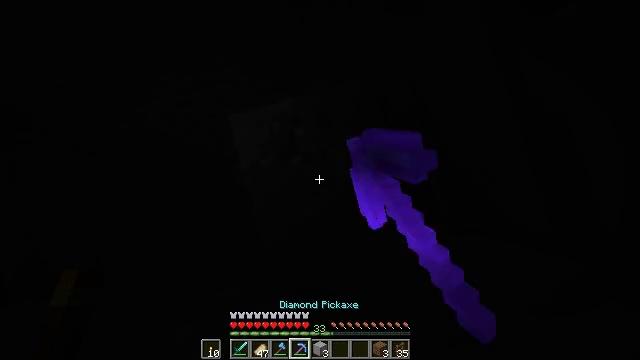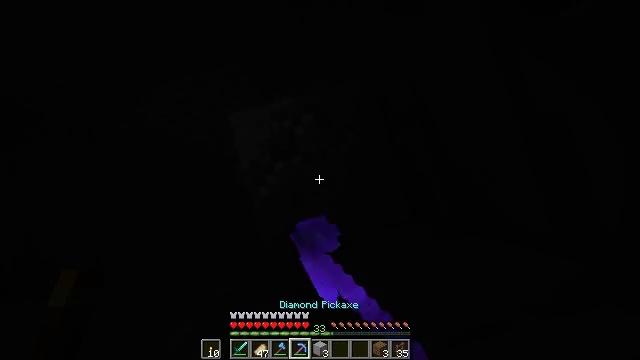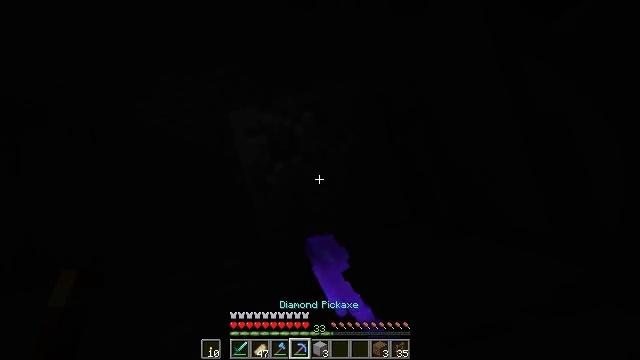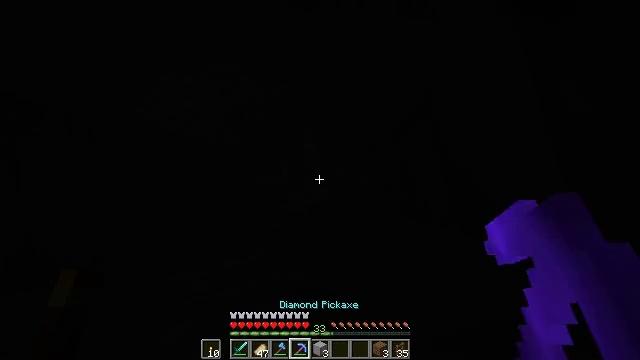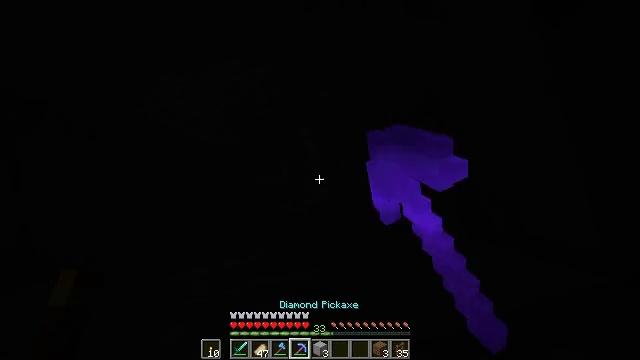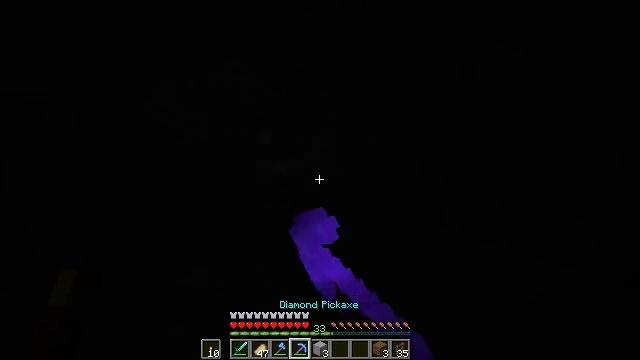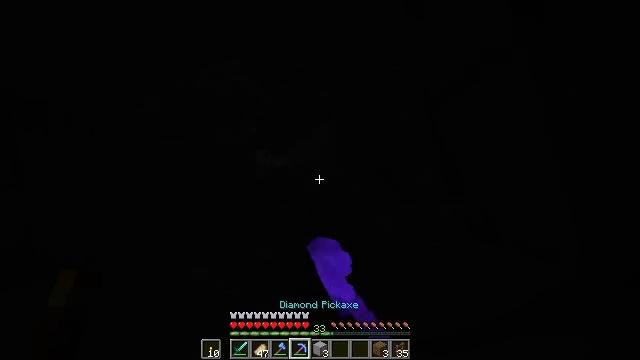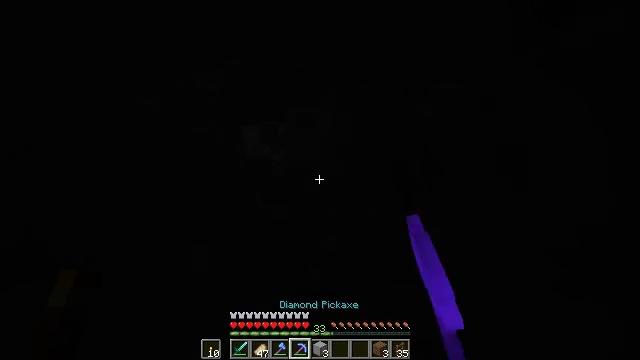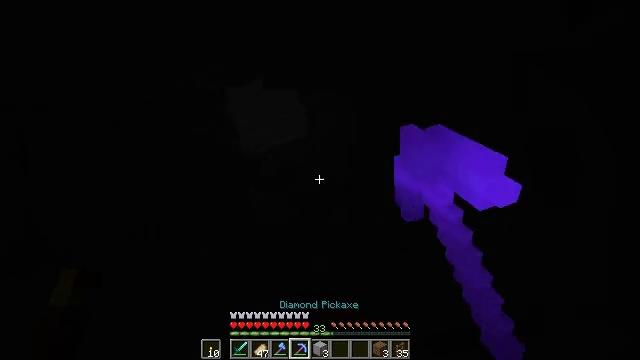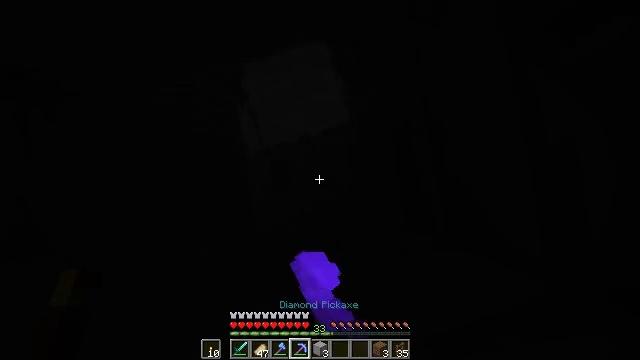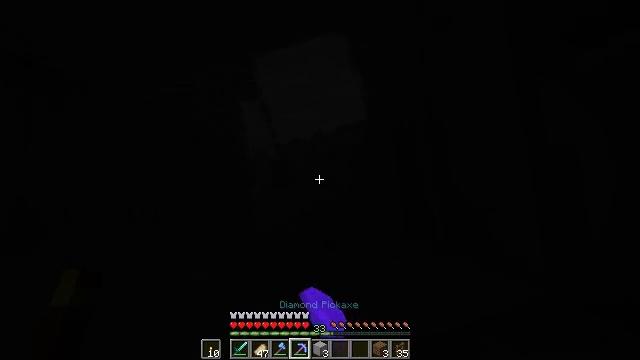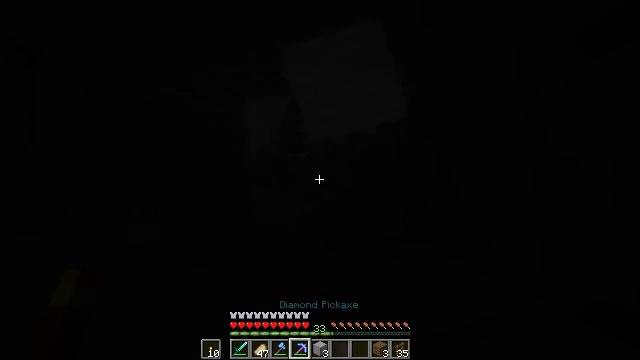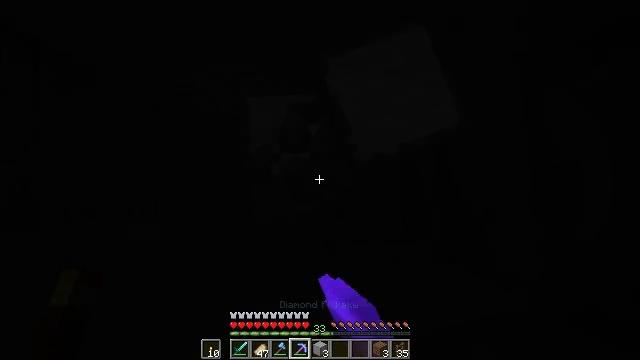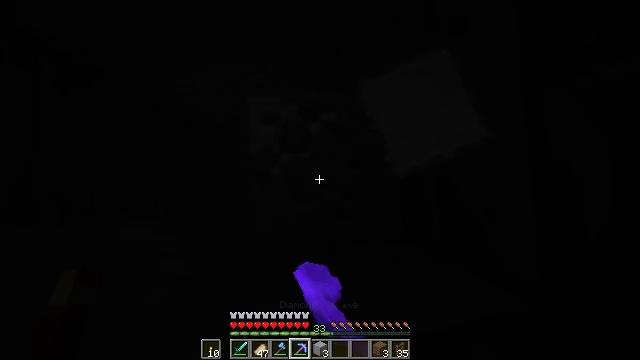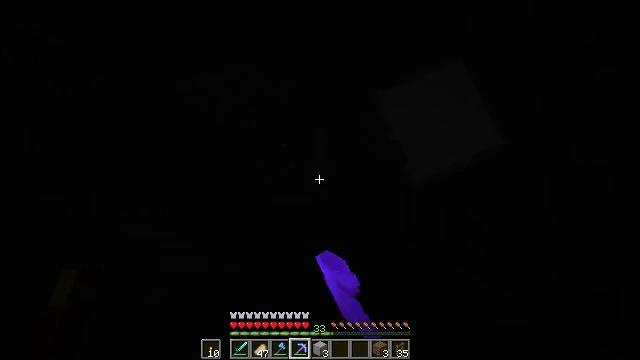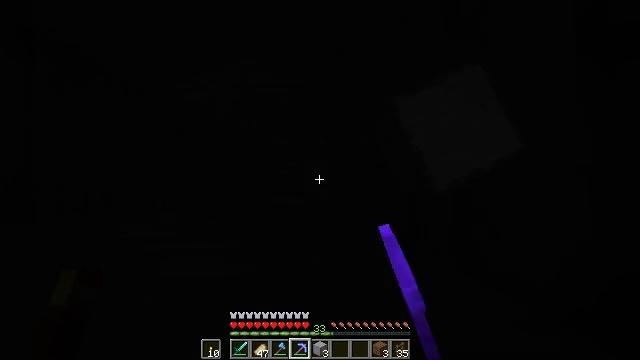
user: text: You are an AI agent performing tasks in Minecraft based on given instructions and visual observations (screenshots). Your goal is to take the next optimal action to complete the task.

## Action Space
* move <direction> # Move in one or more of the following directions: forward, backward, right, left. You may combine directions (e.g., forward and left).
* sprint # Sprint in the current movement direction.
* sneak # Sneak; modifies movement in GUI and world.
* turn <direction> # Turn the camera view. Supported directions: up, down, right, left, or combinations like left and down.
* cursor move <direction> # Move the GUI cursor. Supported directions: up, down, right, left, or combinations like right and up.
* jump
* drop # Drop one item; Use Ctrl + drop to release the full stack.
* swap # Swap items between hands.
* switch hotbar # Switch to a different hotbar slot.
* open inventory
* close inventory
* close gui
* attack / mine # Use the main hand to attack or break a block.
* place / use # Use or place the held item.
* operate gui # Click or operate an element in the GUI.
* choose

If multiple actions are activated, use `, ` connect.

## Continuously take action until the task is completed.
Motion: motion action
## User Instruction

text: Break the smooth stone to collect it.
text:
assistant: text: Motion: attack / mine
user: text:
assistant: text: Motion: attack / mine
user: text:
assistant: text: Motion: attack / mine
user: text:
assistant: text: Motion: attack / mine
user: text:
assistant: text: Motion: attack / mine
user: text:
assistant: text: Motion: attack / mine
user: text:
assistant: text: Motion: attack / mine
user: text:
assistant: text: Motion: turn left, attack / mine
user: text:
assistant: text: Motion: turn left, attack / mine
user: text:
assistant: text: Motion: turn left, attack / mine
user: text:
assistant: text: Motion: turn left, attack / mine
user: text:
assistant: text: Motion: turn left, attack / mine
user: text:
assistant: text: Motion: attack / mine
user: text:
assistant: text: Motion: attack / mine
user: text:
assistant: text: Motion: attack / mine
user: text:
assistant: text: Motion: attack / mine
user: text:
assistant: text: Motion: attack / mine
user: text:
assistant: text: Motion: attack / mine
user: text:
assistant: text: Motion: attack / mine
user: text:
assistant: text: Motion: attack / mine
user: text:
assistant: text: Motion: attack / mine
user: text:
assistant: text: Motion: attack / mine
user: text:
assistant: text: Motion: attack / mine
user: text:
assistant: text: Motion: attack / mine
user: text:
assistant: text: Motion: attack / mine
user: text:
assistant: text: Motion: attack / mine
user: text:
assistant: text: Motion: attack / mine
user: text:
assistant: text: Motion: attack / mine
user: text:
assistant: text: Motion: attack / mine
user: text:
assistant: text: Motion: attack / mine